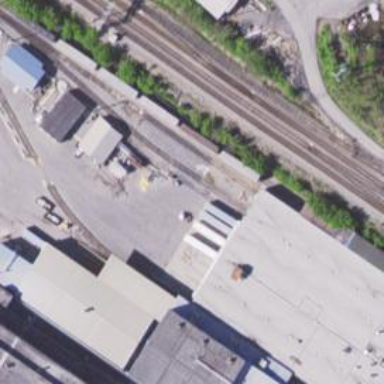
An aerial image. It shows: Railway siding for service.